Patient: sex F, age 63
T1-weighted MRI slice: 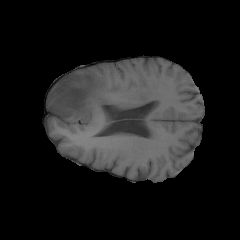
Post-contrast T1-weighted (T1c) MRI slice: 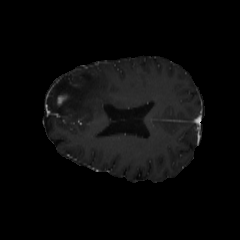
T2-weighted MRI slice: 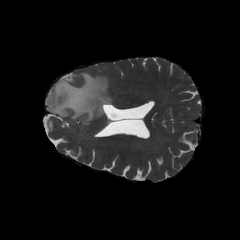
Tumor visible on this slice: yes
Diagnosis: Glioblastoma, IDH-wildtype
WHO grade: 4